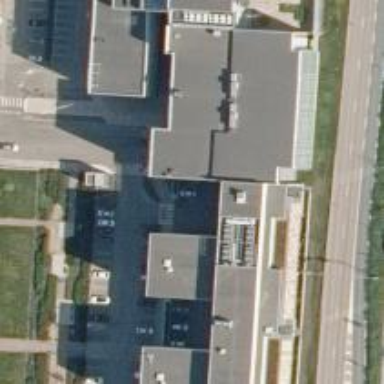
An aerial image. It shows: Multi-storey parking building with flat roof.